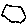
Label: hexagon